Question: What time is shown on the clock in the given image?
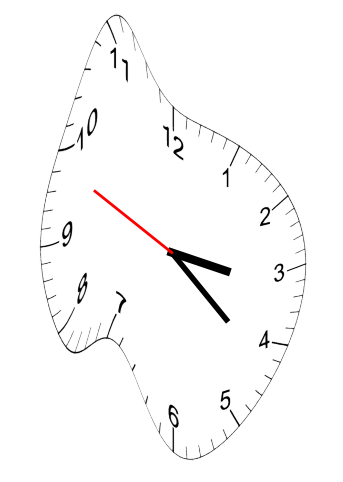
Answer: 03:21:49